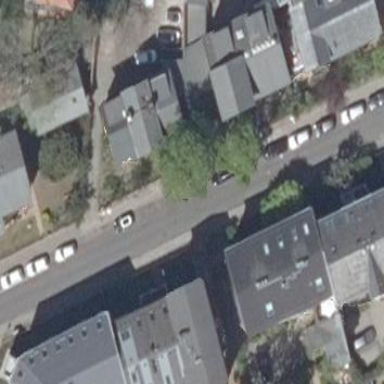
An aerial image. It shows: Image showing building with apartments.